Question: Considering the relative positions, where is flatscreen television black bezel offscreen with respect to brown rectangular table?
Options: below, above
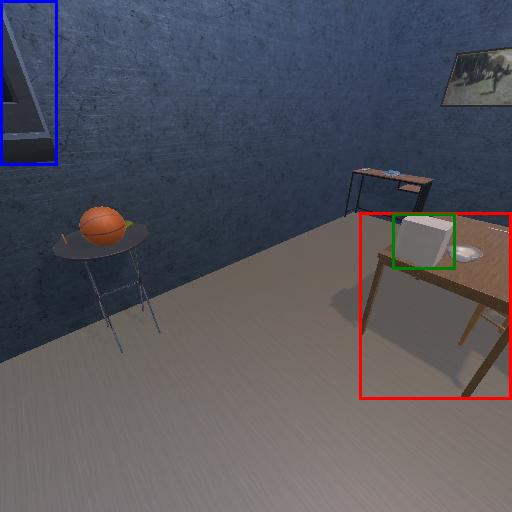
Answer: below